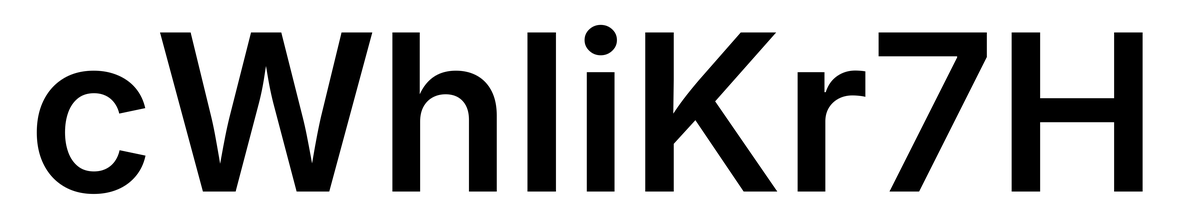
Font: Inter_SemiBold